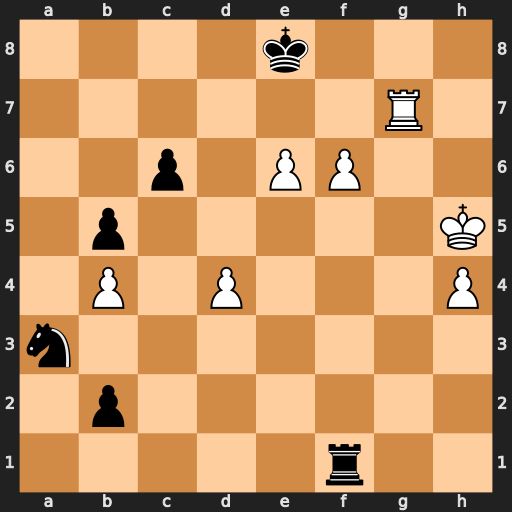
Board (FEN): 4k3/6R1/2p1PP2/1p5K/1P1P3P/n7/1p6/5r2
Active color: w
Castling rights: -
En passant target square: -
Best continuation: Rg8#